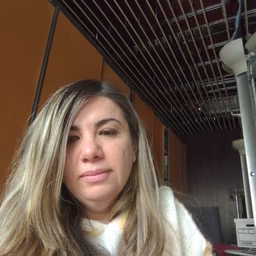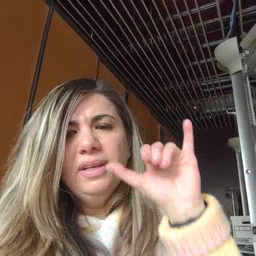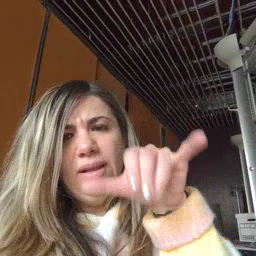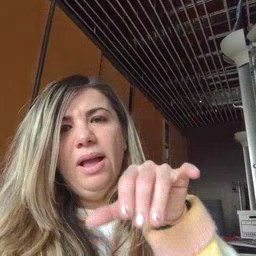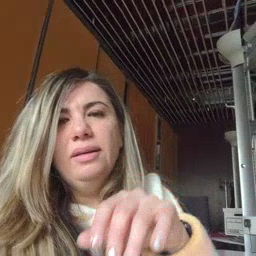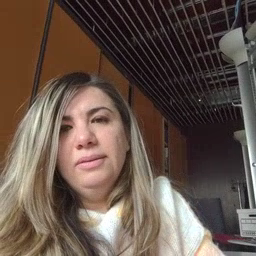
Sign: that